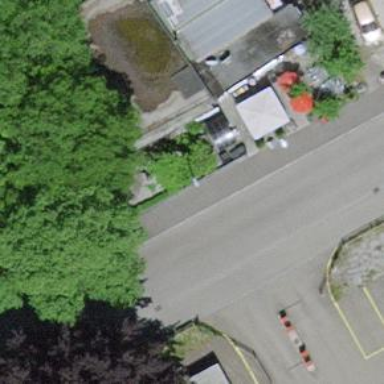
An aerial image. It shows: Fast food restaurant in building.